Field crop: maize
Growth stage: 2
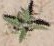
Species: atriplex